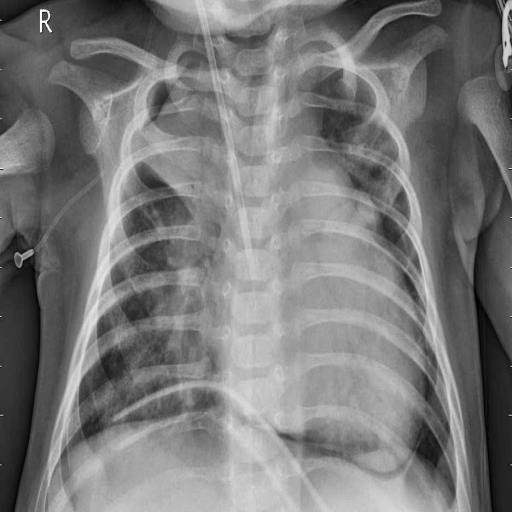
Finding: PNEUMONIA